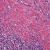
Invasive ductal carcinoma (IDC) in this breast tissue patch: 1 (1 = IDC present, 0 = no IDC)